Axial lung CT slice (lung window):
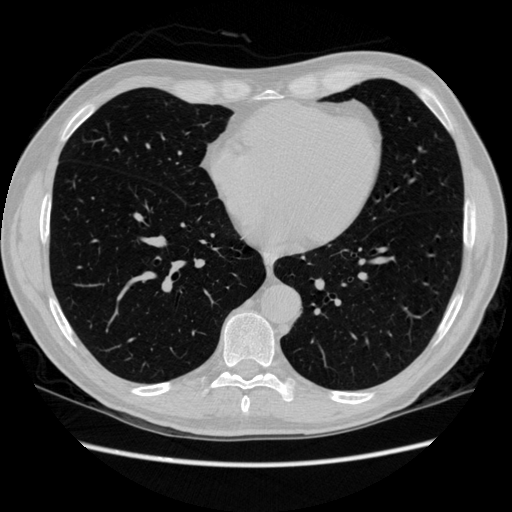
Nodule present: no